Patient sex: F
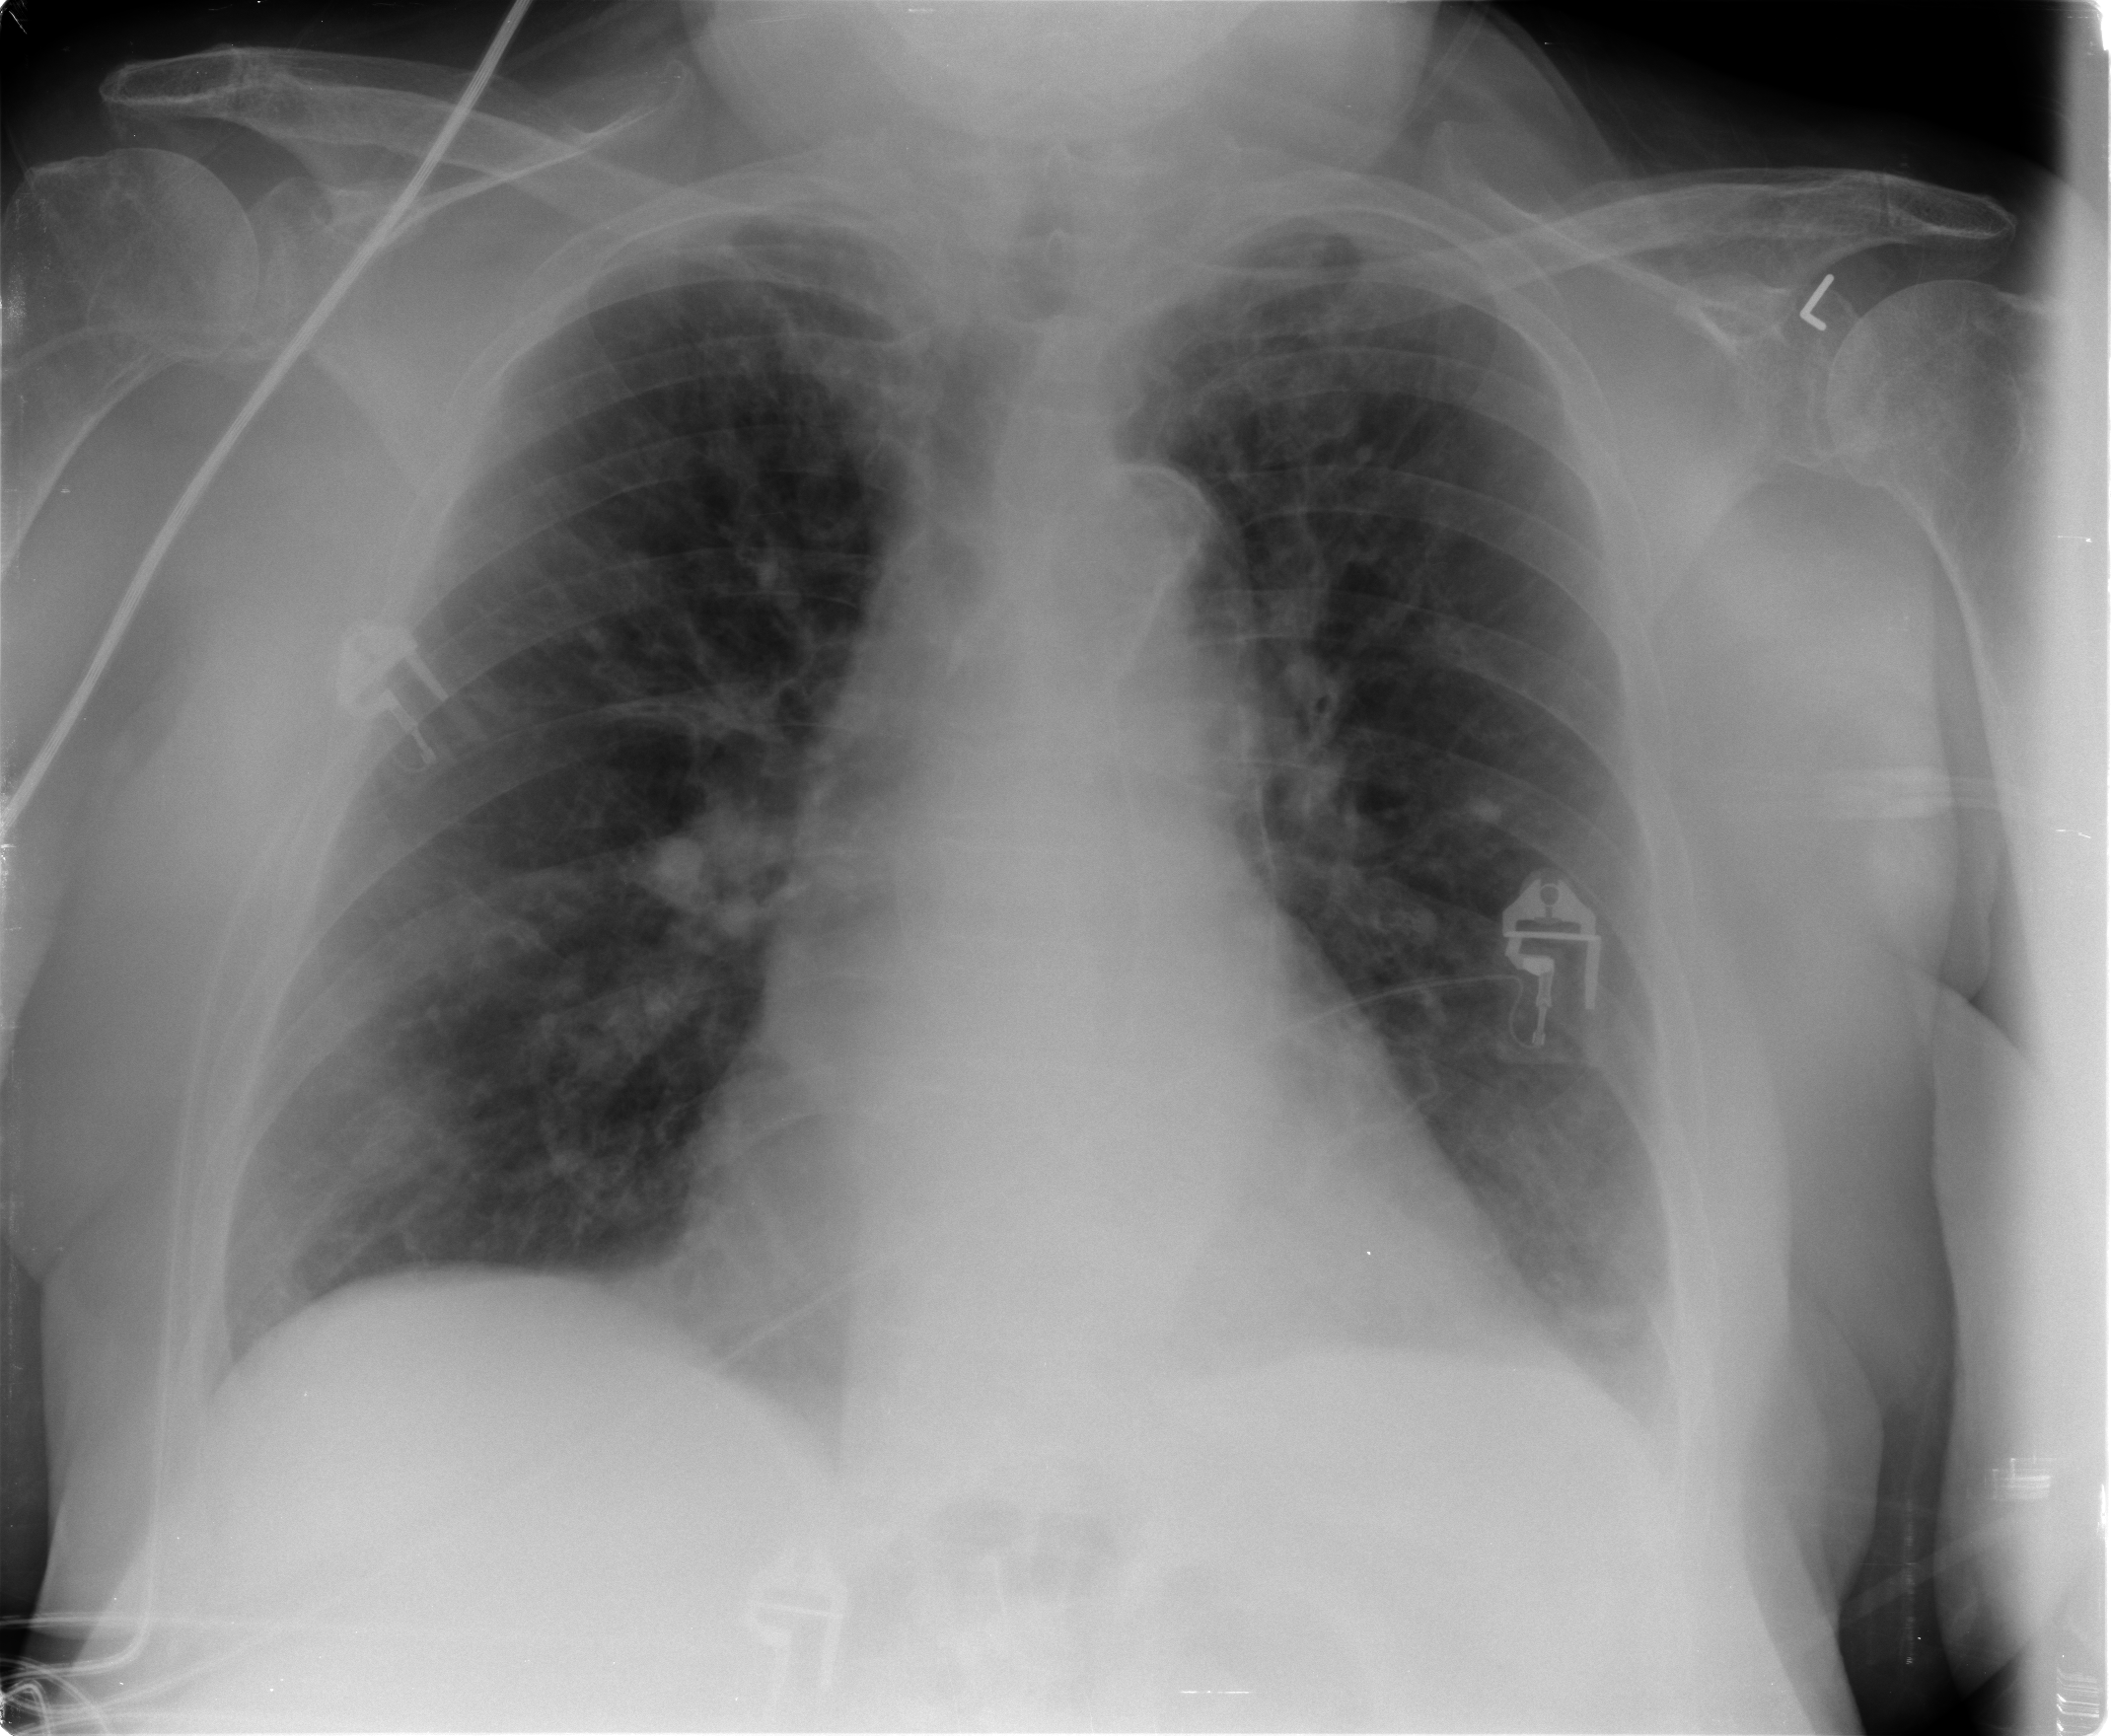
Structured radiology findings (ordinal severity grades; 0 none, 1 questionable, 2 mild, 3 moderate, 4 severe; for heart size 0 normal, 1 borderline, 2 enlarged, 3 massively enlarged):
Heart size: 2
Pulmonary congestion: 2
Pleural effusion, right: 0
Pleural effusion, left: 2
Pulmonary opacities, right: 0
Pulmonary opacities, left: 0
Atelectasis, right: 0
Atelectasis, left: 0